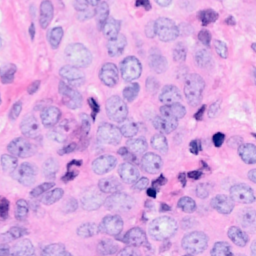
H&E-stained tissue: Breast